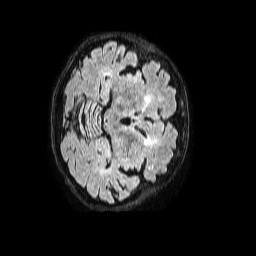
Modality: FLAIR
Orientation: axial
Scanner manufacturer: philips
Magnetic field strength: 1.5 T
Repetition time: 4.8 s
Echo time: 0.3 s